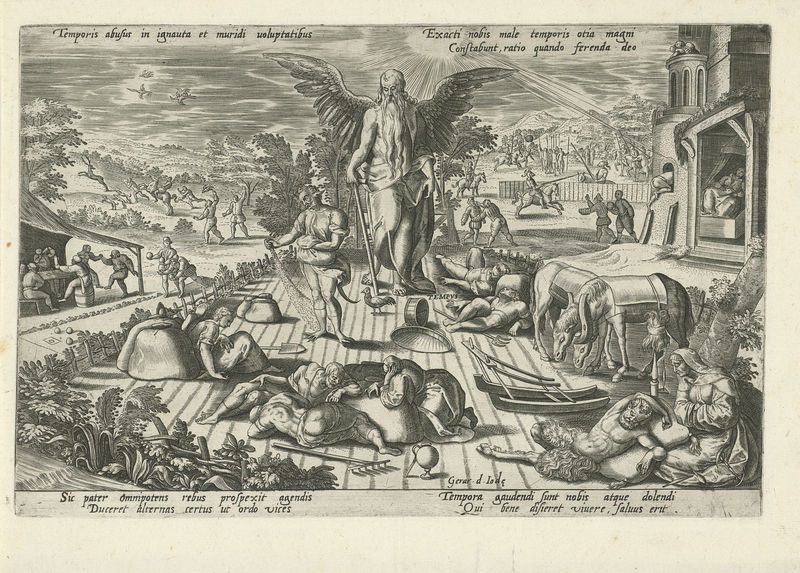
Titel: Vader Tijd te midden van scènes met slecht gedrag
Künstler: Gerard de Jode
Standort: Amsterdam
Institution: Rijksmuseum
Schlagwörter: flügel, bäume, landschaft, frau, tiere, bart, feiern, mensch, pflanzen, pferd, pferde, engel, schrift, stab, radierung, stich, zentaur, kupferstich, latein, rechen, harke, sämann